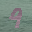
Label: 9